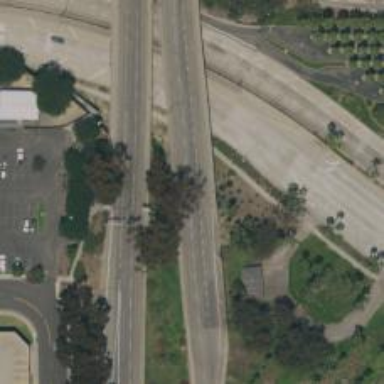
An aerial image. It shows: Trunk highway with expressway features.